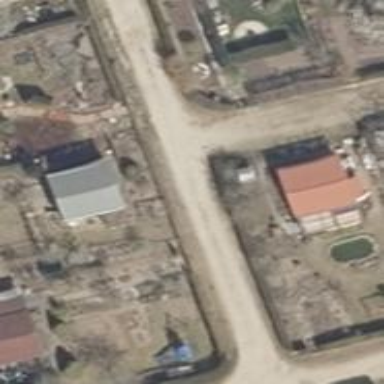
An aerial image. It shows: Road servicing allotments.